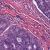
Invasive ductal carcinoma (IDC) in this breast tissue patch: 1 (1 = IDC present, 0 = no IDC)